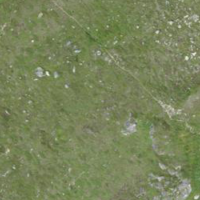
EUNIS habitat code: 26
Species observed at this site:
Gentianella campestris